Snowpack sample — Buffalo Mountain, Silverthorne, Colorado, USA (2/22/26, 2:02 PM MST)
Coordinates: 39.622, -106.113
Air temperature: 33 °F
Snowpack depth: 63 cm
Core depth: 10 cm
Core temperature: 32 °F
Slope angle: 11°, slope face: 116°
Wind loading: low
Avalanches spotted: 0
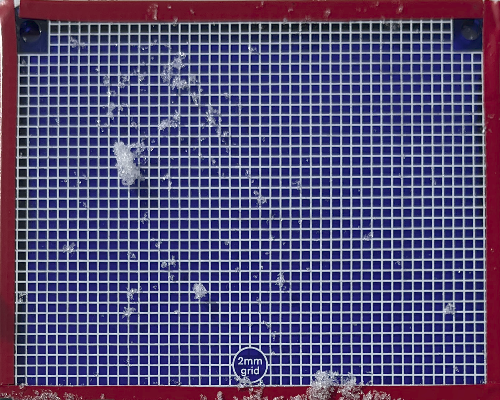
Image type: profile
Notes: In a firebreak similar to site 1, minimal wind loading with no spotted avalanches (not many faces in view though)